Interaction volume radius: 10 \u00c5
Interaction volume height: 40 \u00c5
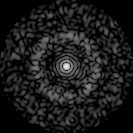
Disorder parameter: 0.8566